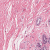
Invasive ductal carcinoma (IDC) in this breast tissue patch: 0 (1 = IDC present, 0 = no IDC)